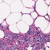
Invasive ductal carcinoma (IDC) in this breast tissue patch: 0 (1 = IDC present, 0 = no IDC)